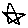
Label: star